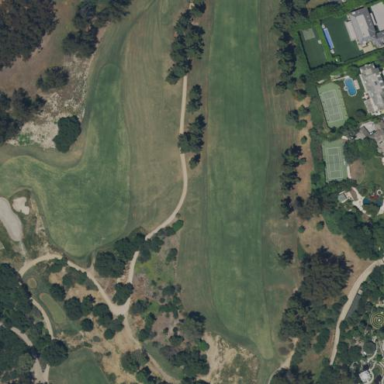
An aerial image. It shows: Golf rough area.